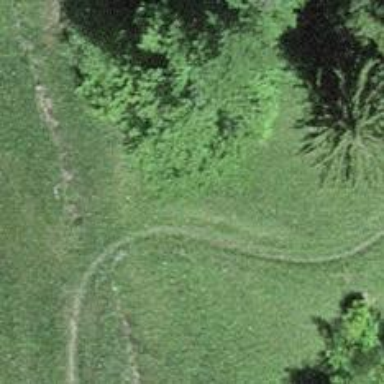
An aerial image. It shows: Path covered in grass.